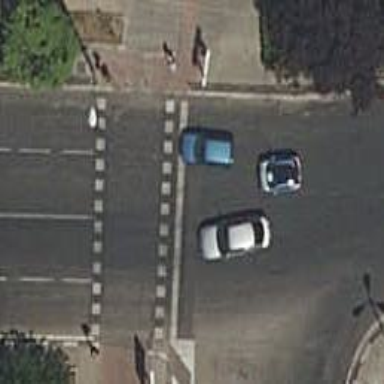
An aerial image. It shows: Marked road crossing.